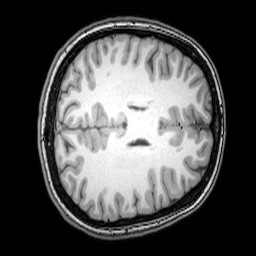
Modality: T1w
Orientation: axial
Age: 22
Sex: female
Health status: healthy
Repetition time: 0.081 s
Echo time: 0.037 s